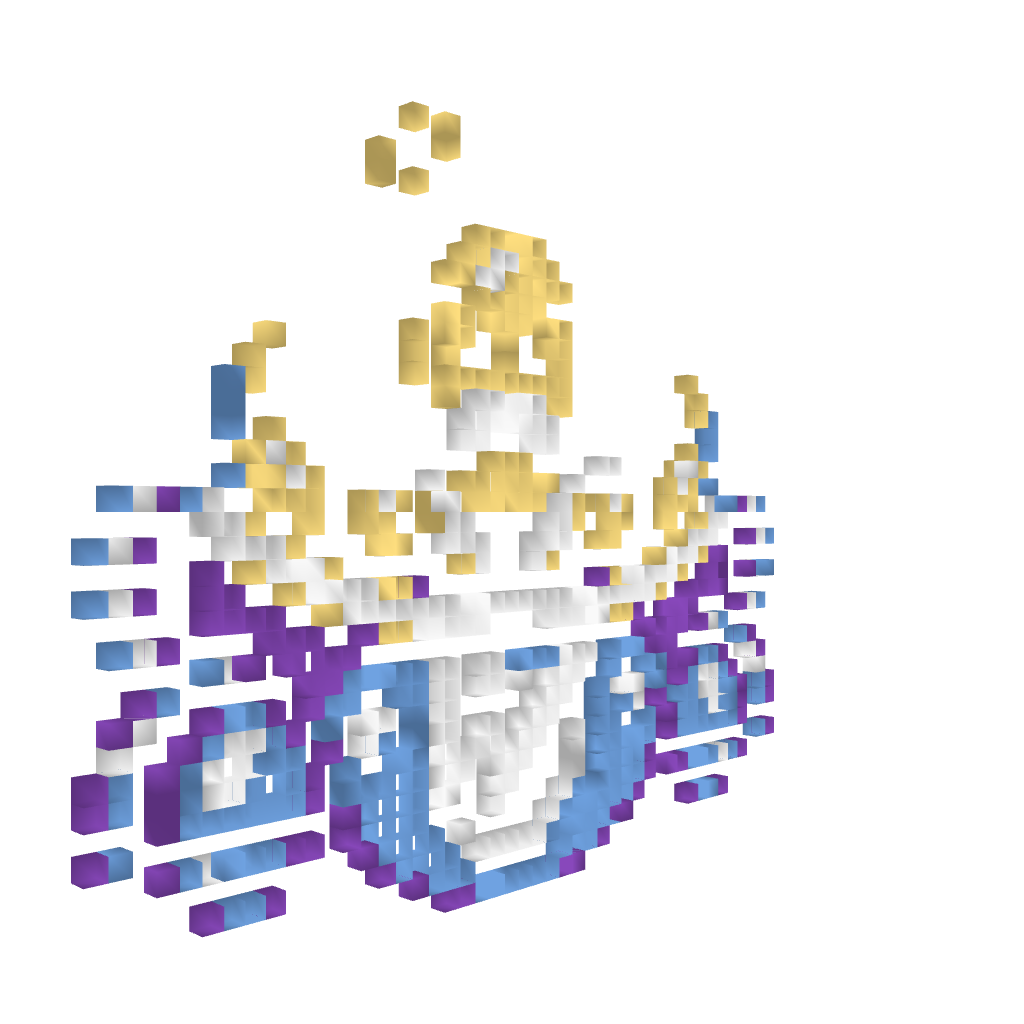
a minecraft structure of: Wily Capsule #2 (ErnieCIII) bad low quality